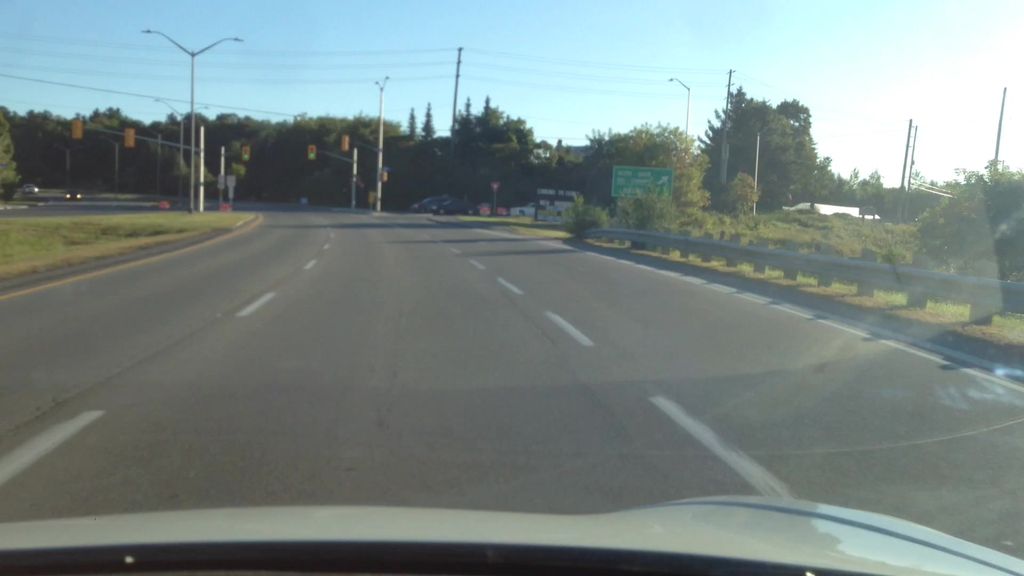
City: ottawa-gatineau